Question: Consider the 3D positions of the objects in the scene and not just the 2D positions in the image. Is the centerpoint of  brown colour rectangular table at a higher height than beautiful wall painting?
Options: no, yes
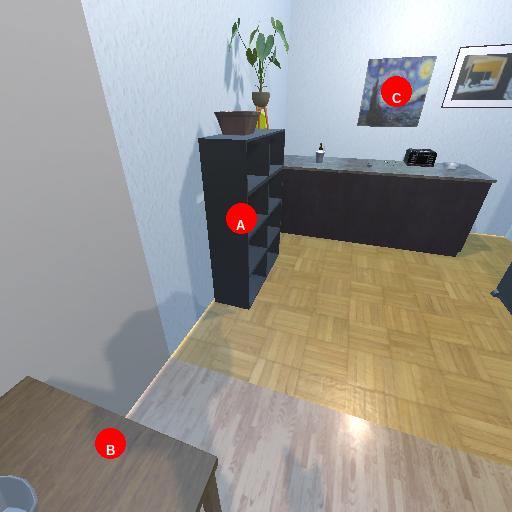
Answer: no